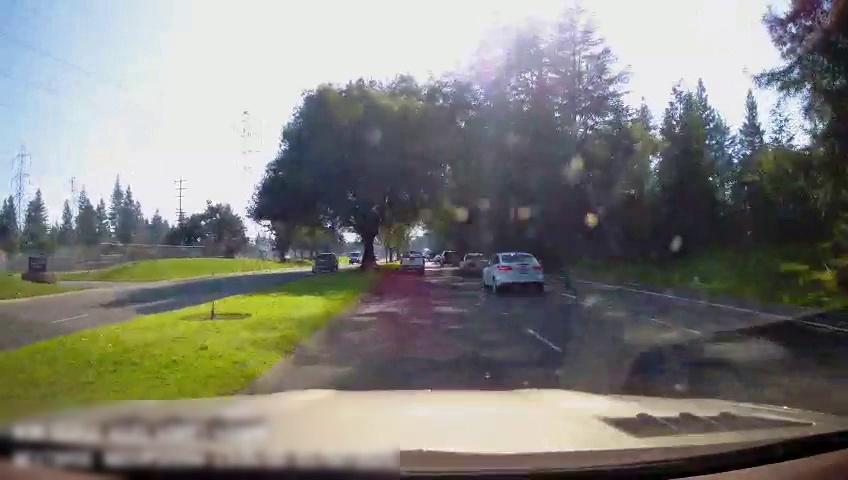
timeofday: Day
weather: Sunny
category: Drivable Space
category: Drivable Space
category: Vehicles | SUV
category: Vehicles | Van
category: Vehicles | Other LV
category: Vehicles | Truck
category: Vehicles | Car
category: Vehicles | Car
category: Vehicles | SUV
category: Lanes | Opposite Lane
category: Lanes | Current Lane
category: Lanes | Current Lane
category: Lanes | Alternate Lane